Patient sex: M
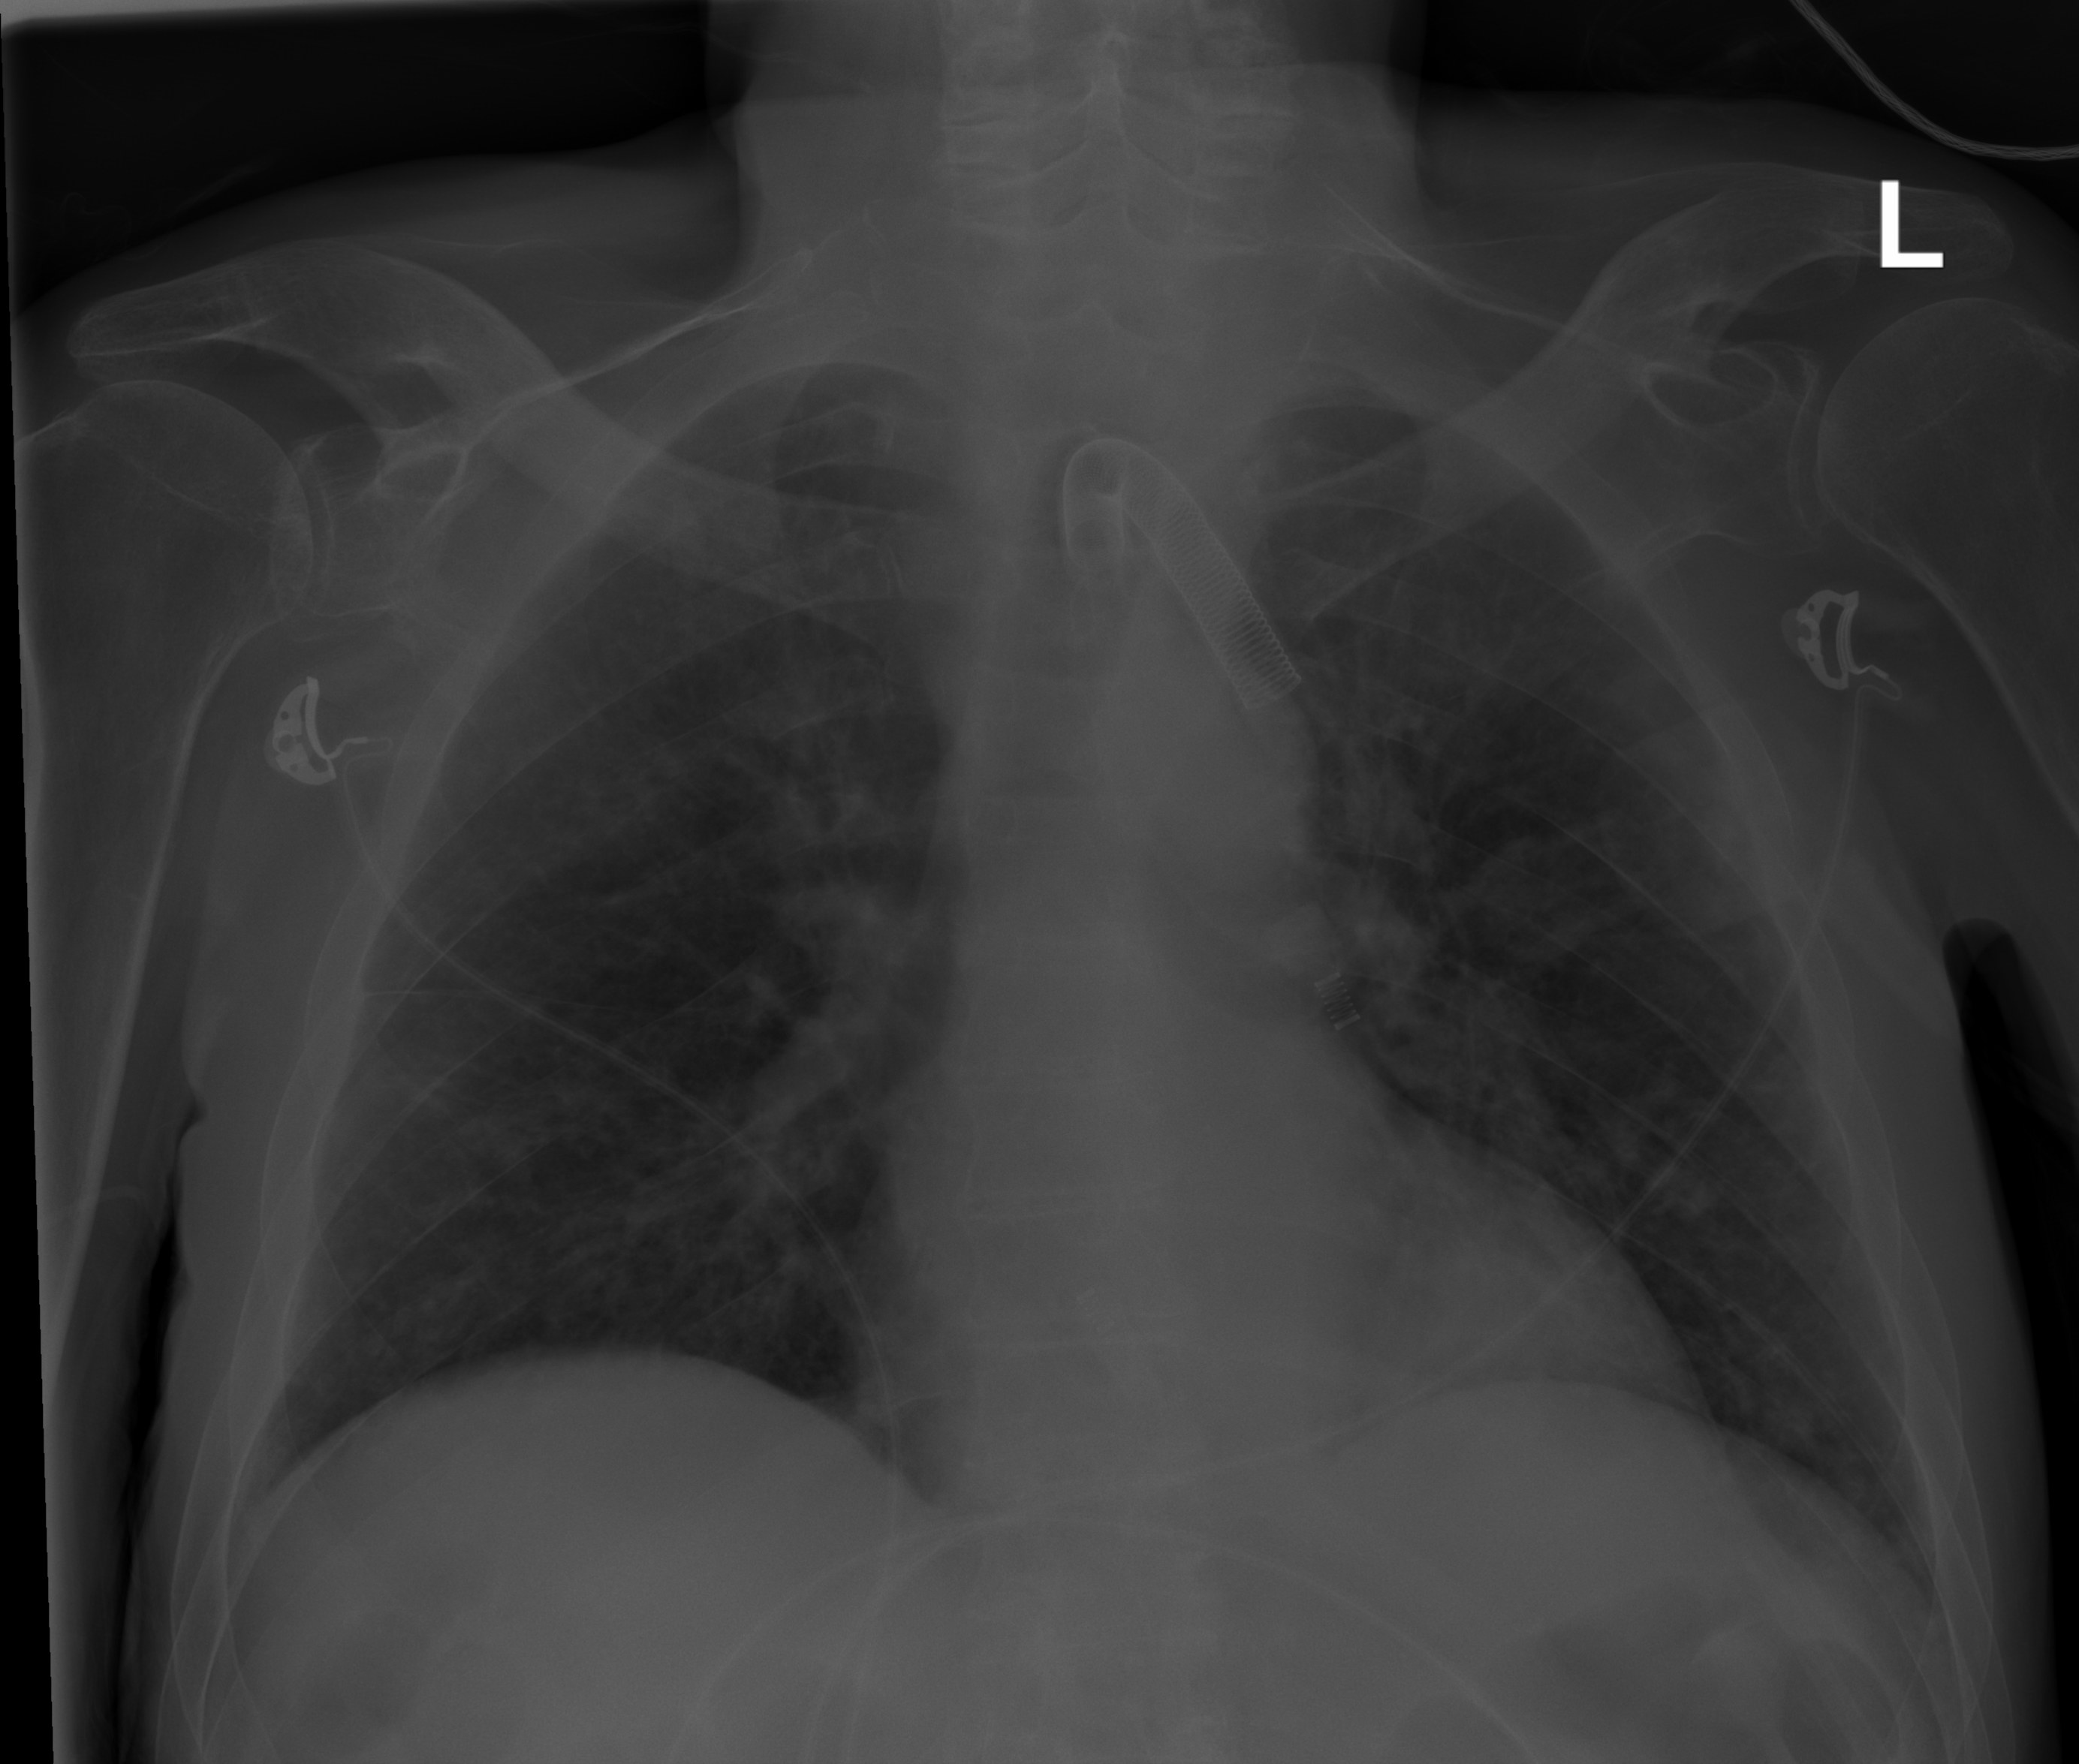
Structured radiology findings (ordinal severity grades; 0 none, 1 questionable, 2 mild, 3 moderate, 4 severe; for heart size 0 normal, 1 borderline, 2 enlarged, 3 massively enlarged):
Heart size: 0
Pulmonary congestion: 0
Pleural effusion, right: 0
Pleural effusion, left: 0
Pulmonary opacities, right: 0
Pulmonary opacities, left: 0
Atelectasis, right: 2
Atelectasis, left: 2